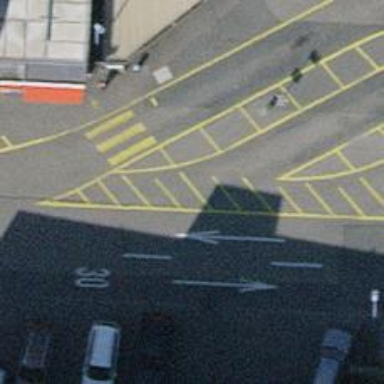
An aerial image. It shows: Marked road crossing.